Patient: sex M, age 67
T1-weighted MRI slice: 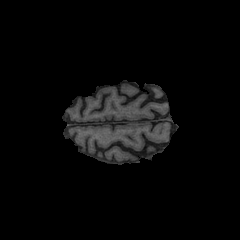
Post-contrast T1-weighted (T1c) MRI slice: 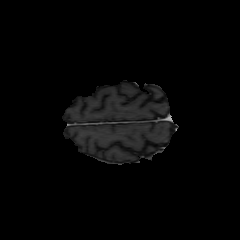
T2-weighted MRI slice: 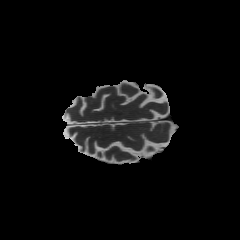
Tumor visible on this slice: no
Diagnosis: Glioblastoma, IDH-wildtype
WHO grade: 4